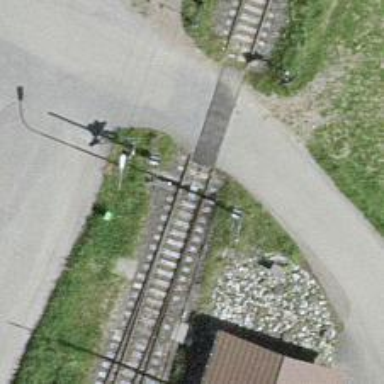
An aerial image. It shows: Railway switch.